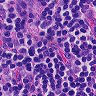
Metastatic tissue present: no